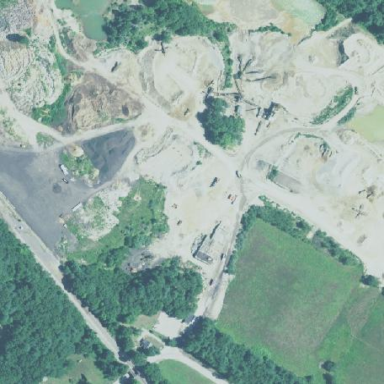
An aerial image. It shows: Quarry area that is man-made.